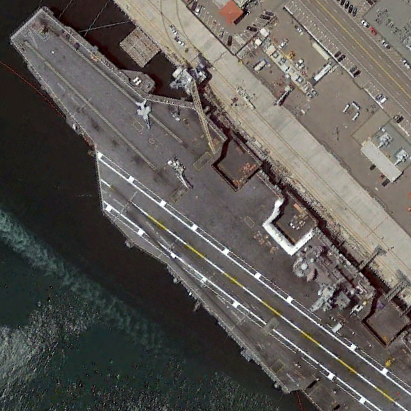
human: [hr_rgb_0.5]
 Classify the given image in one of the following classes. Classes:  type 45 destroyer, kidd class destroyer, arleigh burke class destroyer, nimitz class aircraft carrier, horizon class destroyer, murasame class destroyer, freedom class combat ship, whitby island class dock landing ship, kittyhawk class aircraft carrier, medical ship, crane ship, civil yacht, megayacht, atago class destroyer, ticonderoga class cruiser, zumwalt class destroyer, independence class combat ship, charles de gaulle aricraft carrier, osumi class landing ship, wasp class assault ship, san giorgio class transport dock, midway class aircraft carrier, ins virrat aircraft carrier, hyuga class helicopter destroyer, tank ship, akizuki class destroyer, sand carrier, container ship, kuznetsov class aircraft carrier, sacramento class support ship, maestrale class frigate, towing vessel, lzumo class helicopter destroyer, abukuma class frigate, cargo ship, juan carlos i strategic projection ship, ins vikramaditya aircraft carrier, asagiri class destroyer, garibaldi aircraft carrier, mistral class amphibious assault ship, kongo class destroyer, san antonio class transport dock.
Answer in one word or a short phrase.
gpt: Nimitz class aircraft carrier